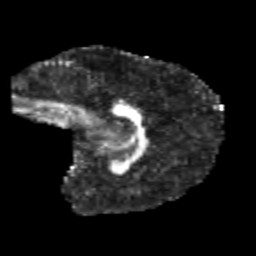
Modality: FA
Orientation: sagittal
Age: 11
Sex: male
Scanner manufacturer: siemens
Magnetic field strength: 3 T
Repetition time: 3.8 s
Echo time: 0.07 s